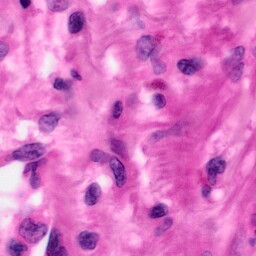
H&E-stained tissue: Pancreatic